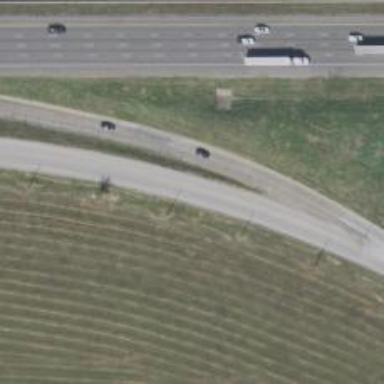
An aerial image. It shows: Secondary road with frontage road.